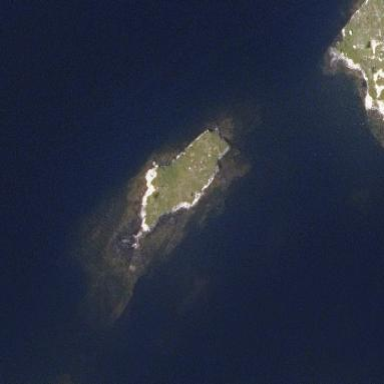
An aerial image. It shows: Islet.